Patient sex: M
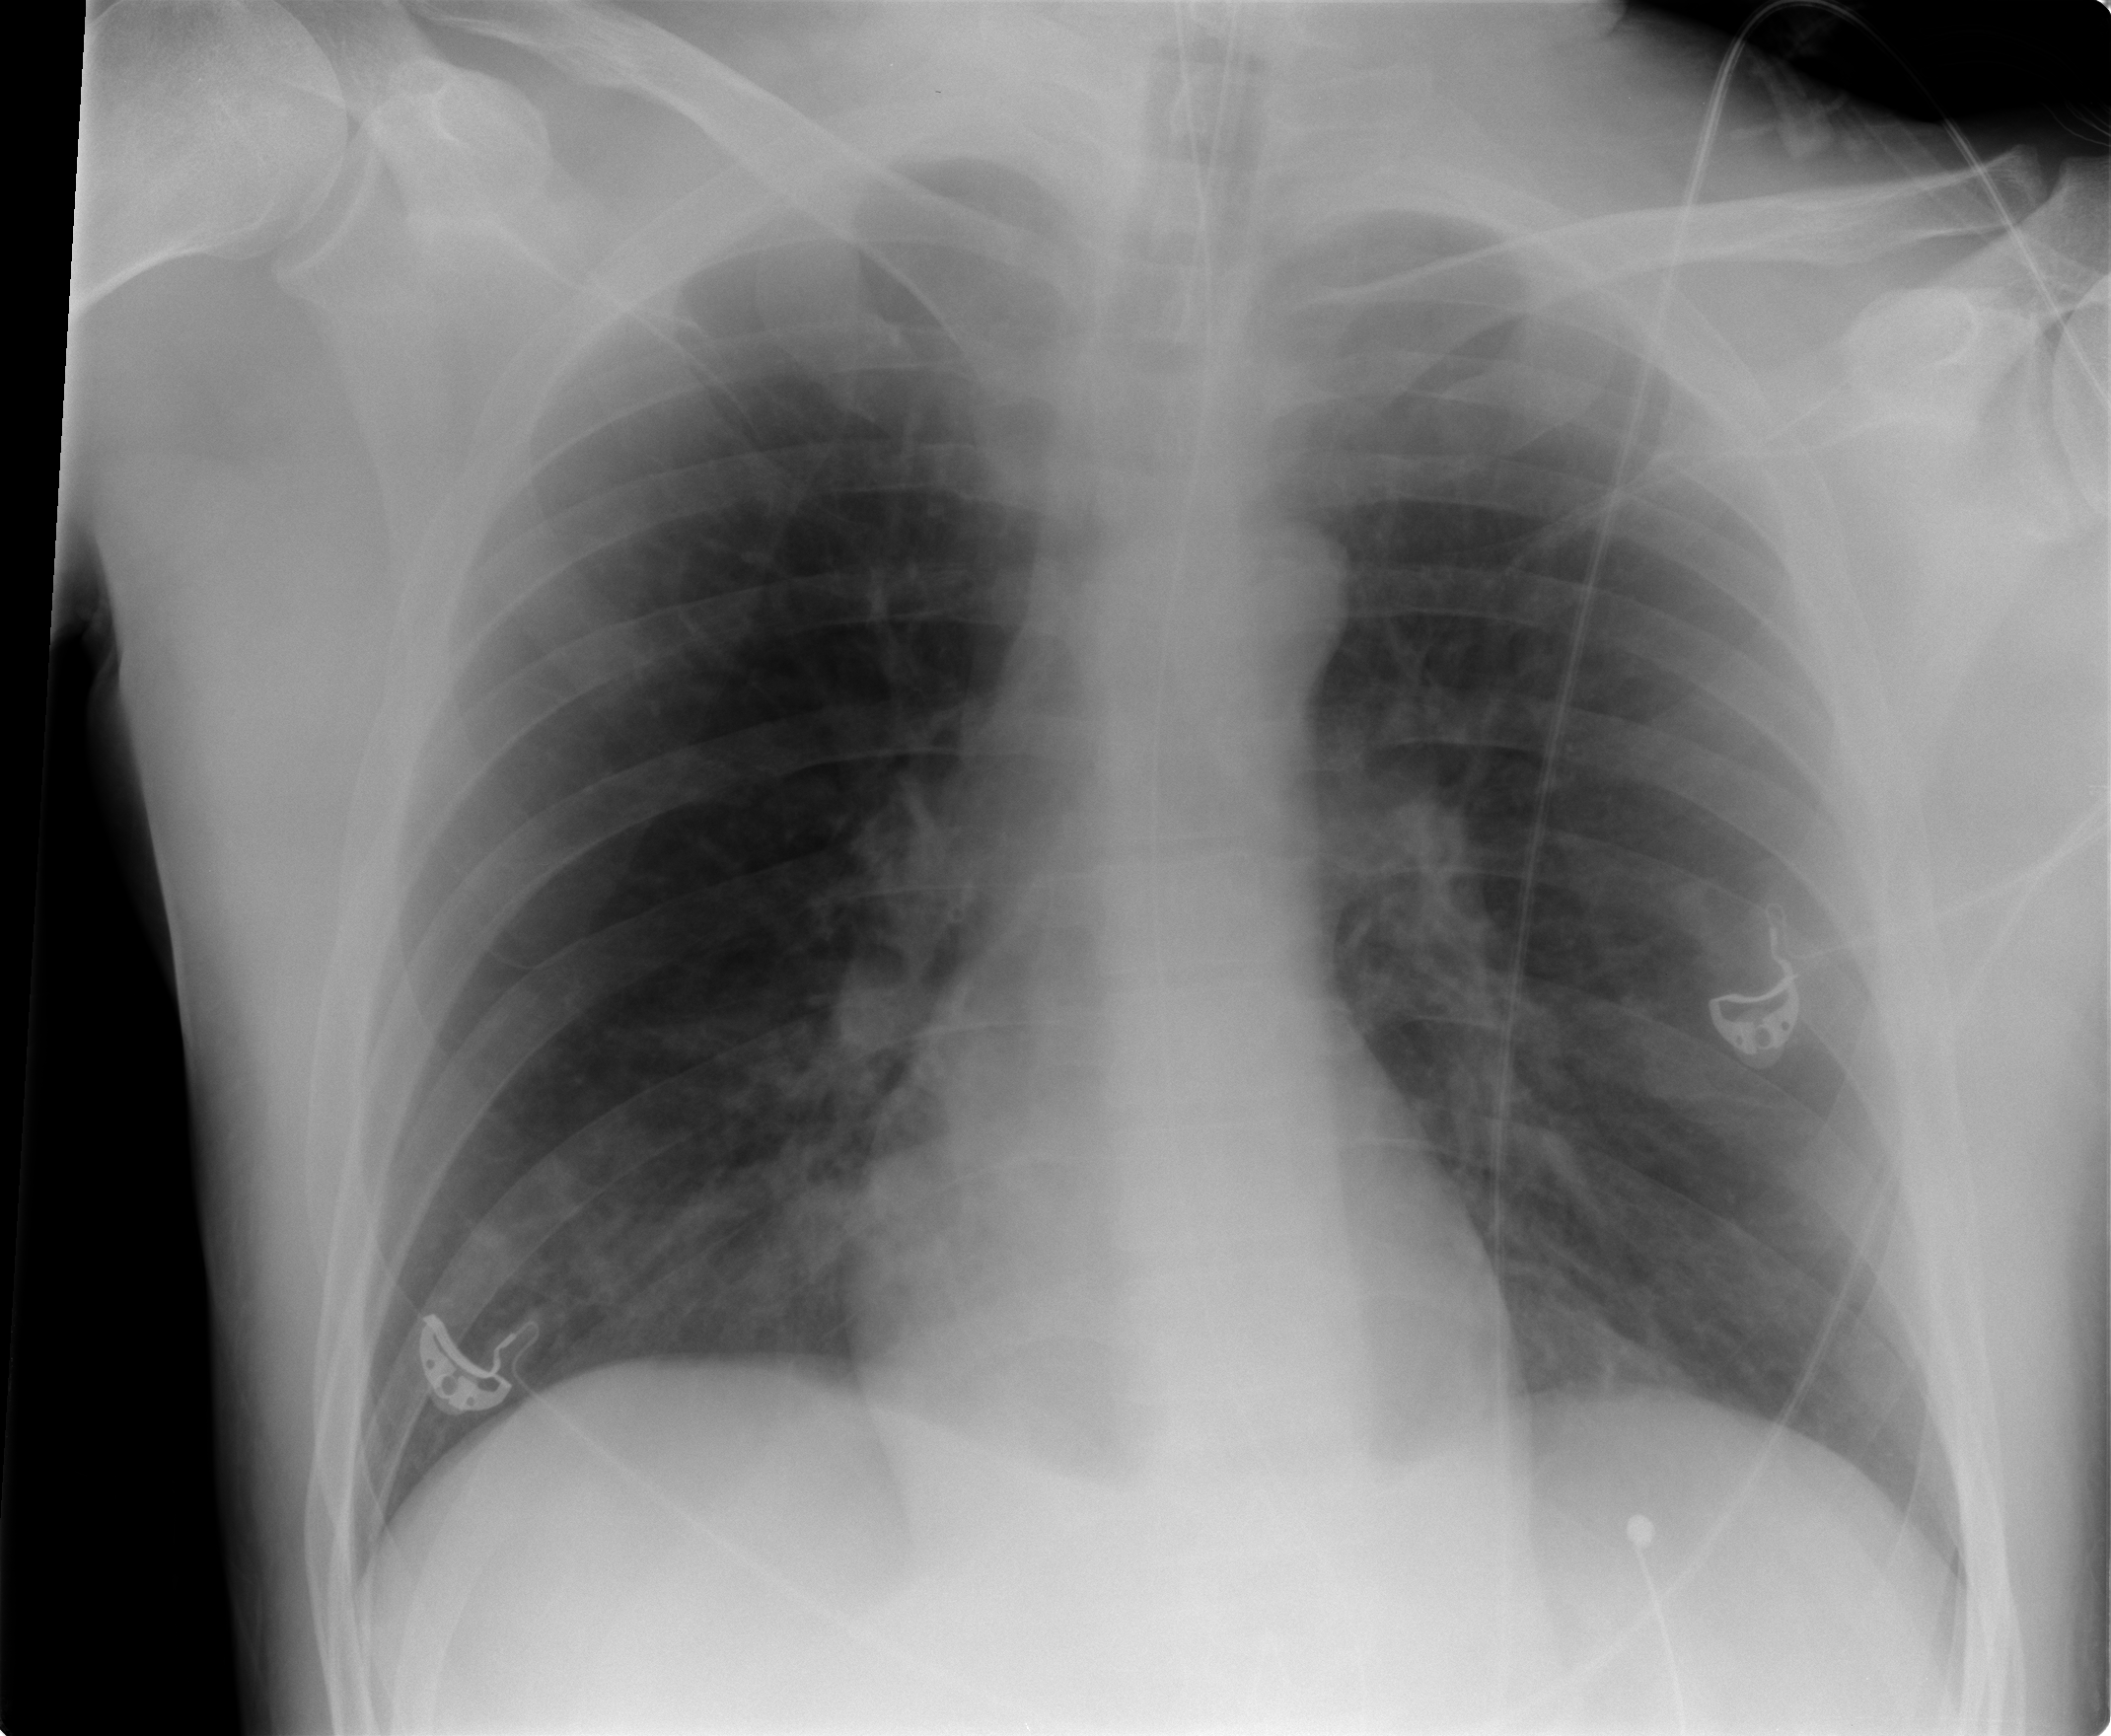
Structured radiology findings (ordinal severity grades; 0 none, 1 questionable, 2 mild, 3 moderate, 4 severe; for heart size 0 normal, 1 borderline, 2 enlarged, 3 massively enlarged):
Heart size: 0
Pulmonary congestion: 0
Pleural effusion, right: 0
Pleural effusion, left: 0
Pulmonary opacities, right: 1
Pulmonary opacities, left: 0
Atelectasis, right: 0
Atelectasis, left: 0